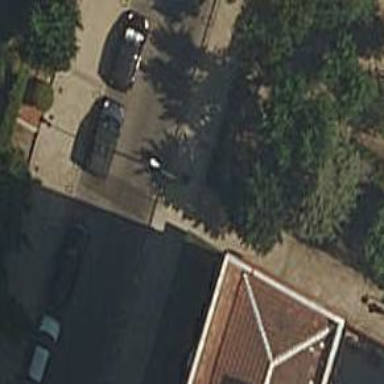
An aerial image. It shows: Sidewalk.